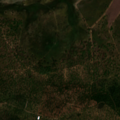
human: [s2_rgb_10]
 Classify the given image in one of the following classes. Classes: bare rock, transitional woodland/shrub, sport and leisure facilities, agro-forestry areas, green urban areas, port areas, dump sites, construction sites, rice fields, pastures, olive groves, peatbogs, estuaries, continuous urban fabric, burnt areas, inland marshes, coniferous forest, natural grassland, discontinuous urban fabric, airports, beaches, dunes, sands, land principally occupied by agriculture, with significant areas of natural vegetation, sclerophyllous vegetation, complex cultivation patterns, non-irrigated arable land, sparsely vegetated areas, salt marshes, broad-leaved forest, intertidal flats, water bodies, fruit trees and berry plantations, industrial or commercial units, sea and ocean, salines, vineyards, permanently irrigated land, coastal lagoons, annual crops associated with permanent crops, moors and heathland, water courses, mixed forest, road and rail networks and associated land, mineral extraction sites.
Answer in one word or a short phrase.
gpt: continuous urban fabric